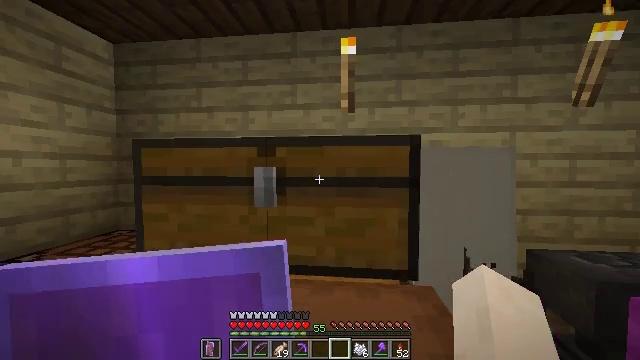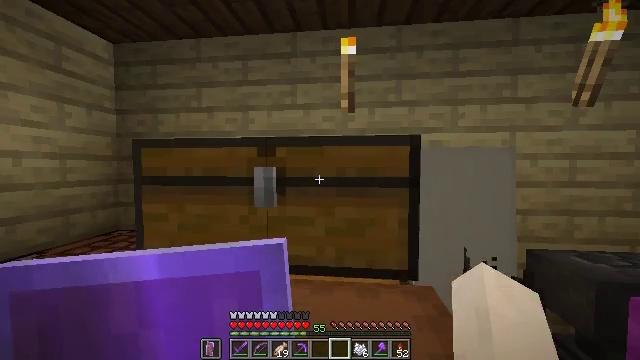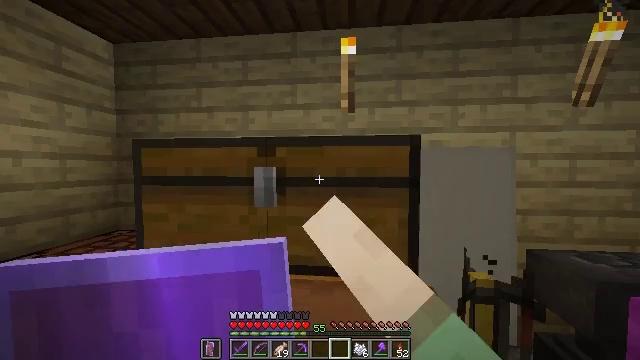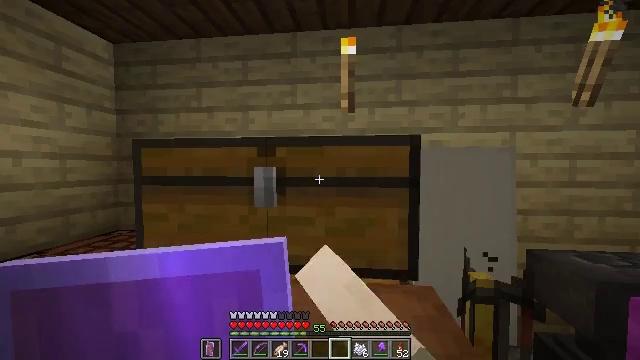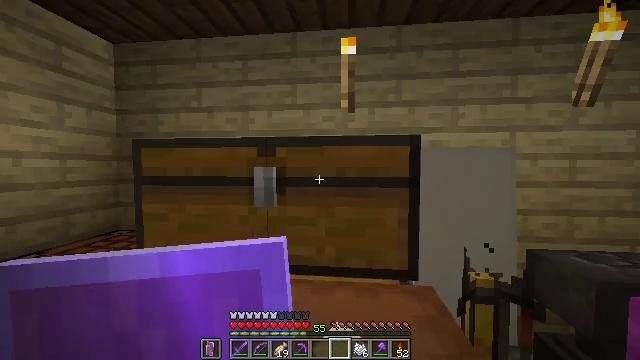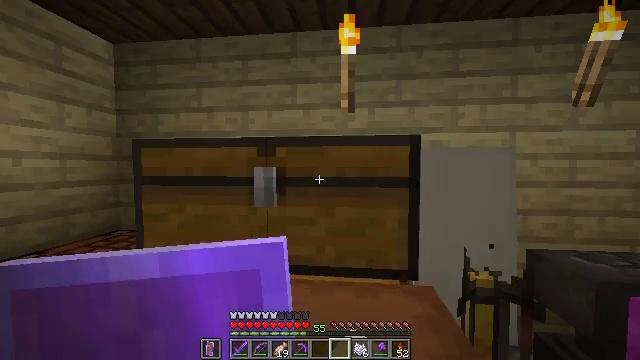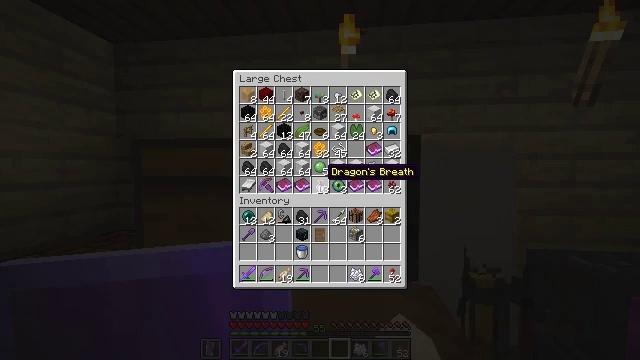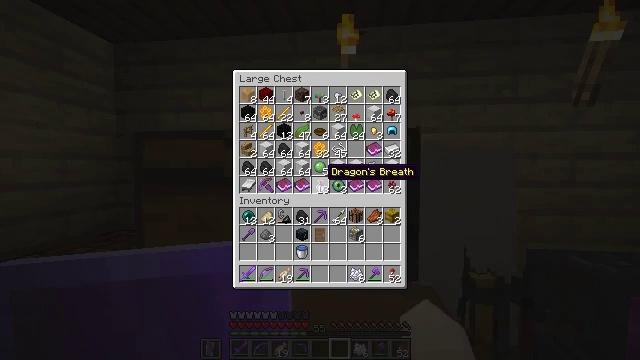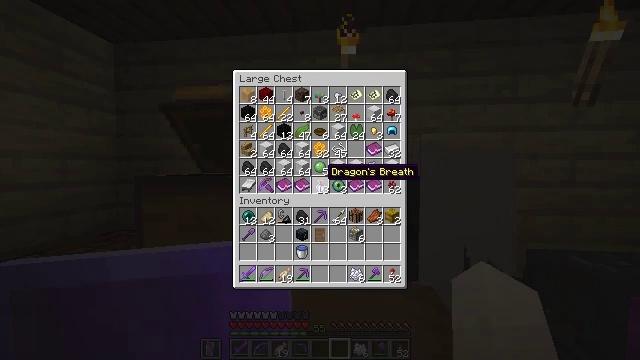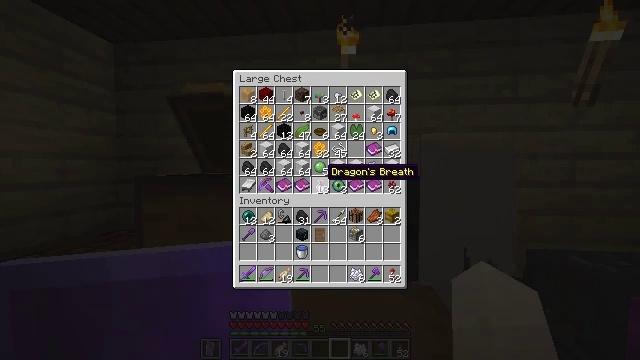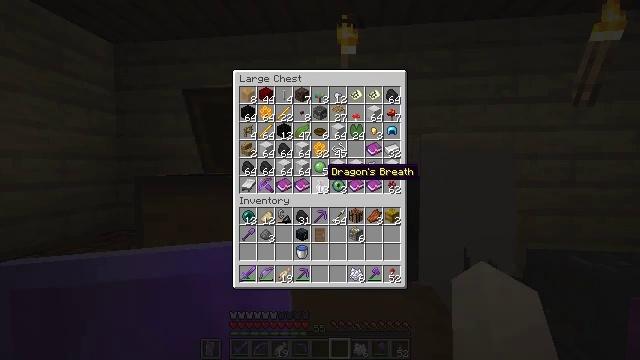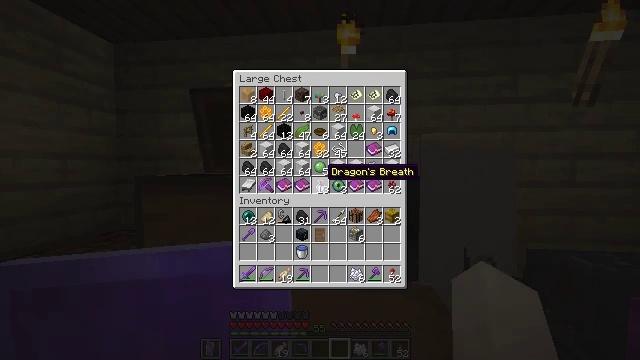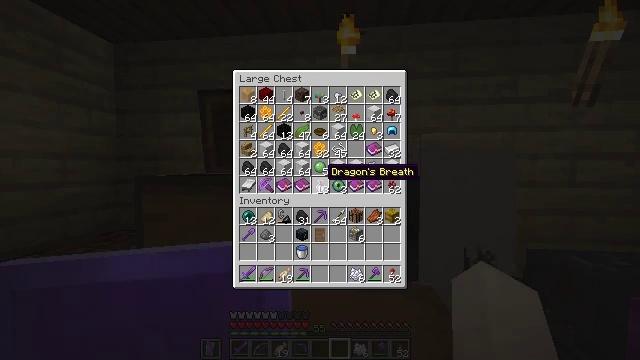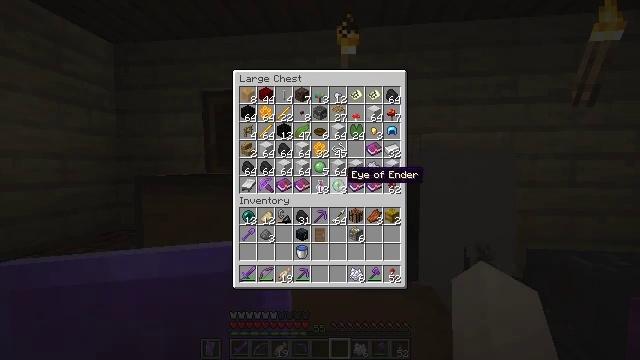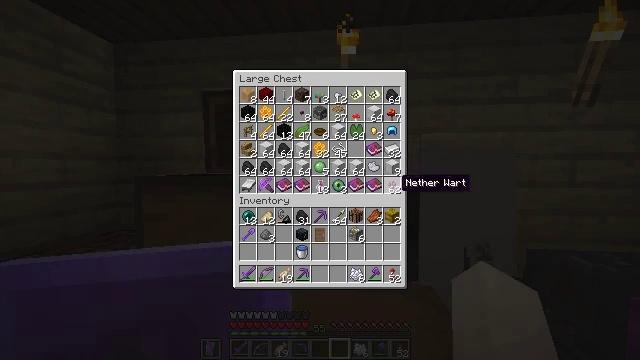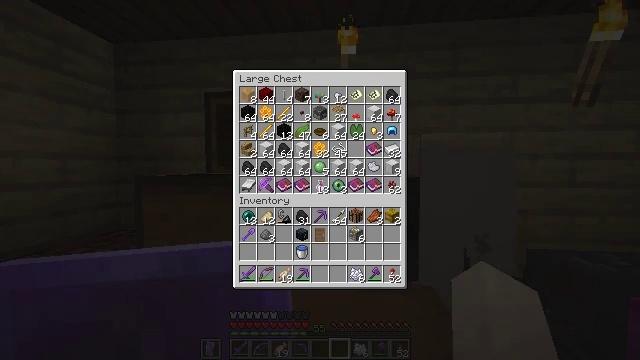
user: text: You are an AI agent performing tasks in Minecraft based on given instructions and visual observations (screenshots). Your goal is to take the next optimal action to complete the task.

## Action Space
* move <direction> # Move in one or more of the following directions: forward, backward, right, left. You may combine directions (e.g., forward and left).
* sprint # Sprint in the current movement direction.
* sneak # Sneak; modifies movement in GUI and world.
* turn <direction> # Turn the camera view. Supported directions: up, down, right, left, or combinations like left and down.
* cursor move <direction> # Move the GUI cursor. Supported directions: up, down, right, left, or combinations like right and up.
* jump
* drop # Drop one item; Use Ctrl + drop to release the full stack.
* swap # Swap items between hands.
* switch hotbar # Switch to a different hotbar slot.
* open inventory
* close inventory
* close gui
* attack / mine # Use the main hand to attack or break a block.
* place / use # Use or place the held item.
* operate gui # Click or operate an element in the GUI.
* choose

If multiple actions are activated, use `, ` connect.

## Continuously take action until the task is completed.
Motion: motion action
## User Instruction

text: craft item cracked stone bricks
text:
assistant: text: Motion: use / place
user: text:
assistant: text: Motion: use / place
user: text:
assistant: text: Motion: use / place
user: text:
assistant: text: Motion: use / place
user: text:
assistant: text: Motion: no_op
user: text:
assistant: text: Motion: no_op
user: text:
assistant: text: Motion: no_op
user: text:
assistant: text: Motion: no_op
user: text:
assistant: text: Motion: no_op
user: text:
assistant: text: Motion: no_op
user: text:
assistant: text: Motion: no_op
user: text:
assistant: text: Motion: no_op
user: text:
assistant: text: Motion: turn right
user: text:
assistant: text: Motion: turn right and down
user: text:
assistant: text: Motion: turn right
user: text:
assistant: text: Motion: no_op
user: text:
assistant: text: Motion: no_op
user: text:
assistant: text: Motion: no_op
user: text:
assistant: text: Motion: no_op
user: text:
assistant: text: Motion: no_op
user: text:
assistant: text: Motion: no_op
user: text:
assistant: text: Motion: no_op
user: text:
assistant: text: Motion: turn left and down
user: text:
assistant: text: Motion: turn left and down
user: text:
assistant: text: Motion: no_op
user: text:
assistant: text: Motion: no_op
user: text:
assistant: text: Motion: no_op
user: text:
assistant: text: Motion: no_op
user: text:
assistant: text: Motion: no_op
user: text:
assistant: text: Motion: no_op